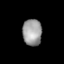
Tissue: lung
Cell type: Fibroblasts
Senescence score: 0.2048
Nuclear area (px): 501
Mean DAPI intensity: 156.176